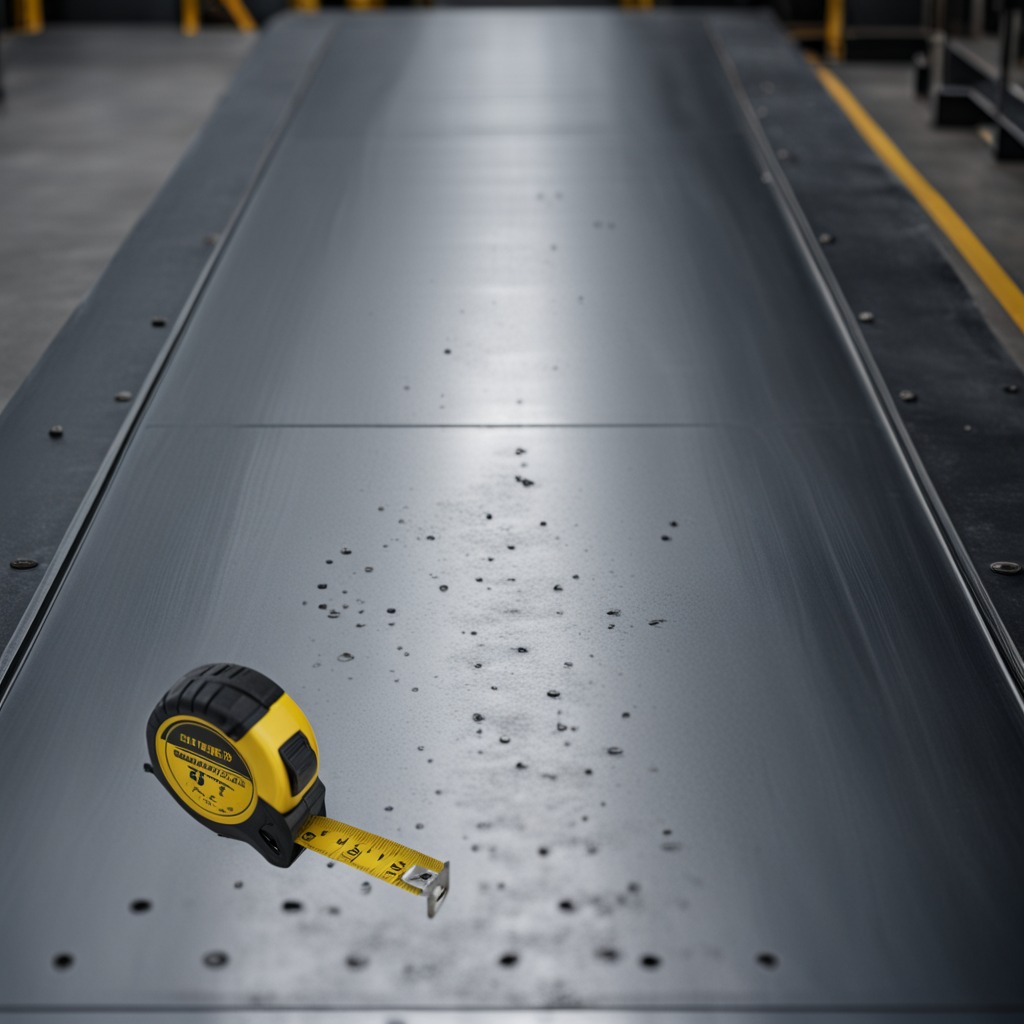
A measuring tape lies on the cold steel table in a mining workshop gritty textures.